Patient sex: F
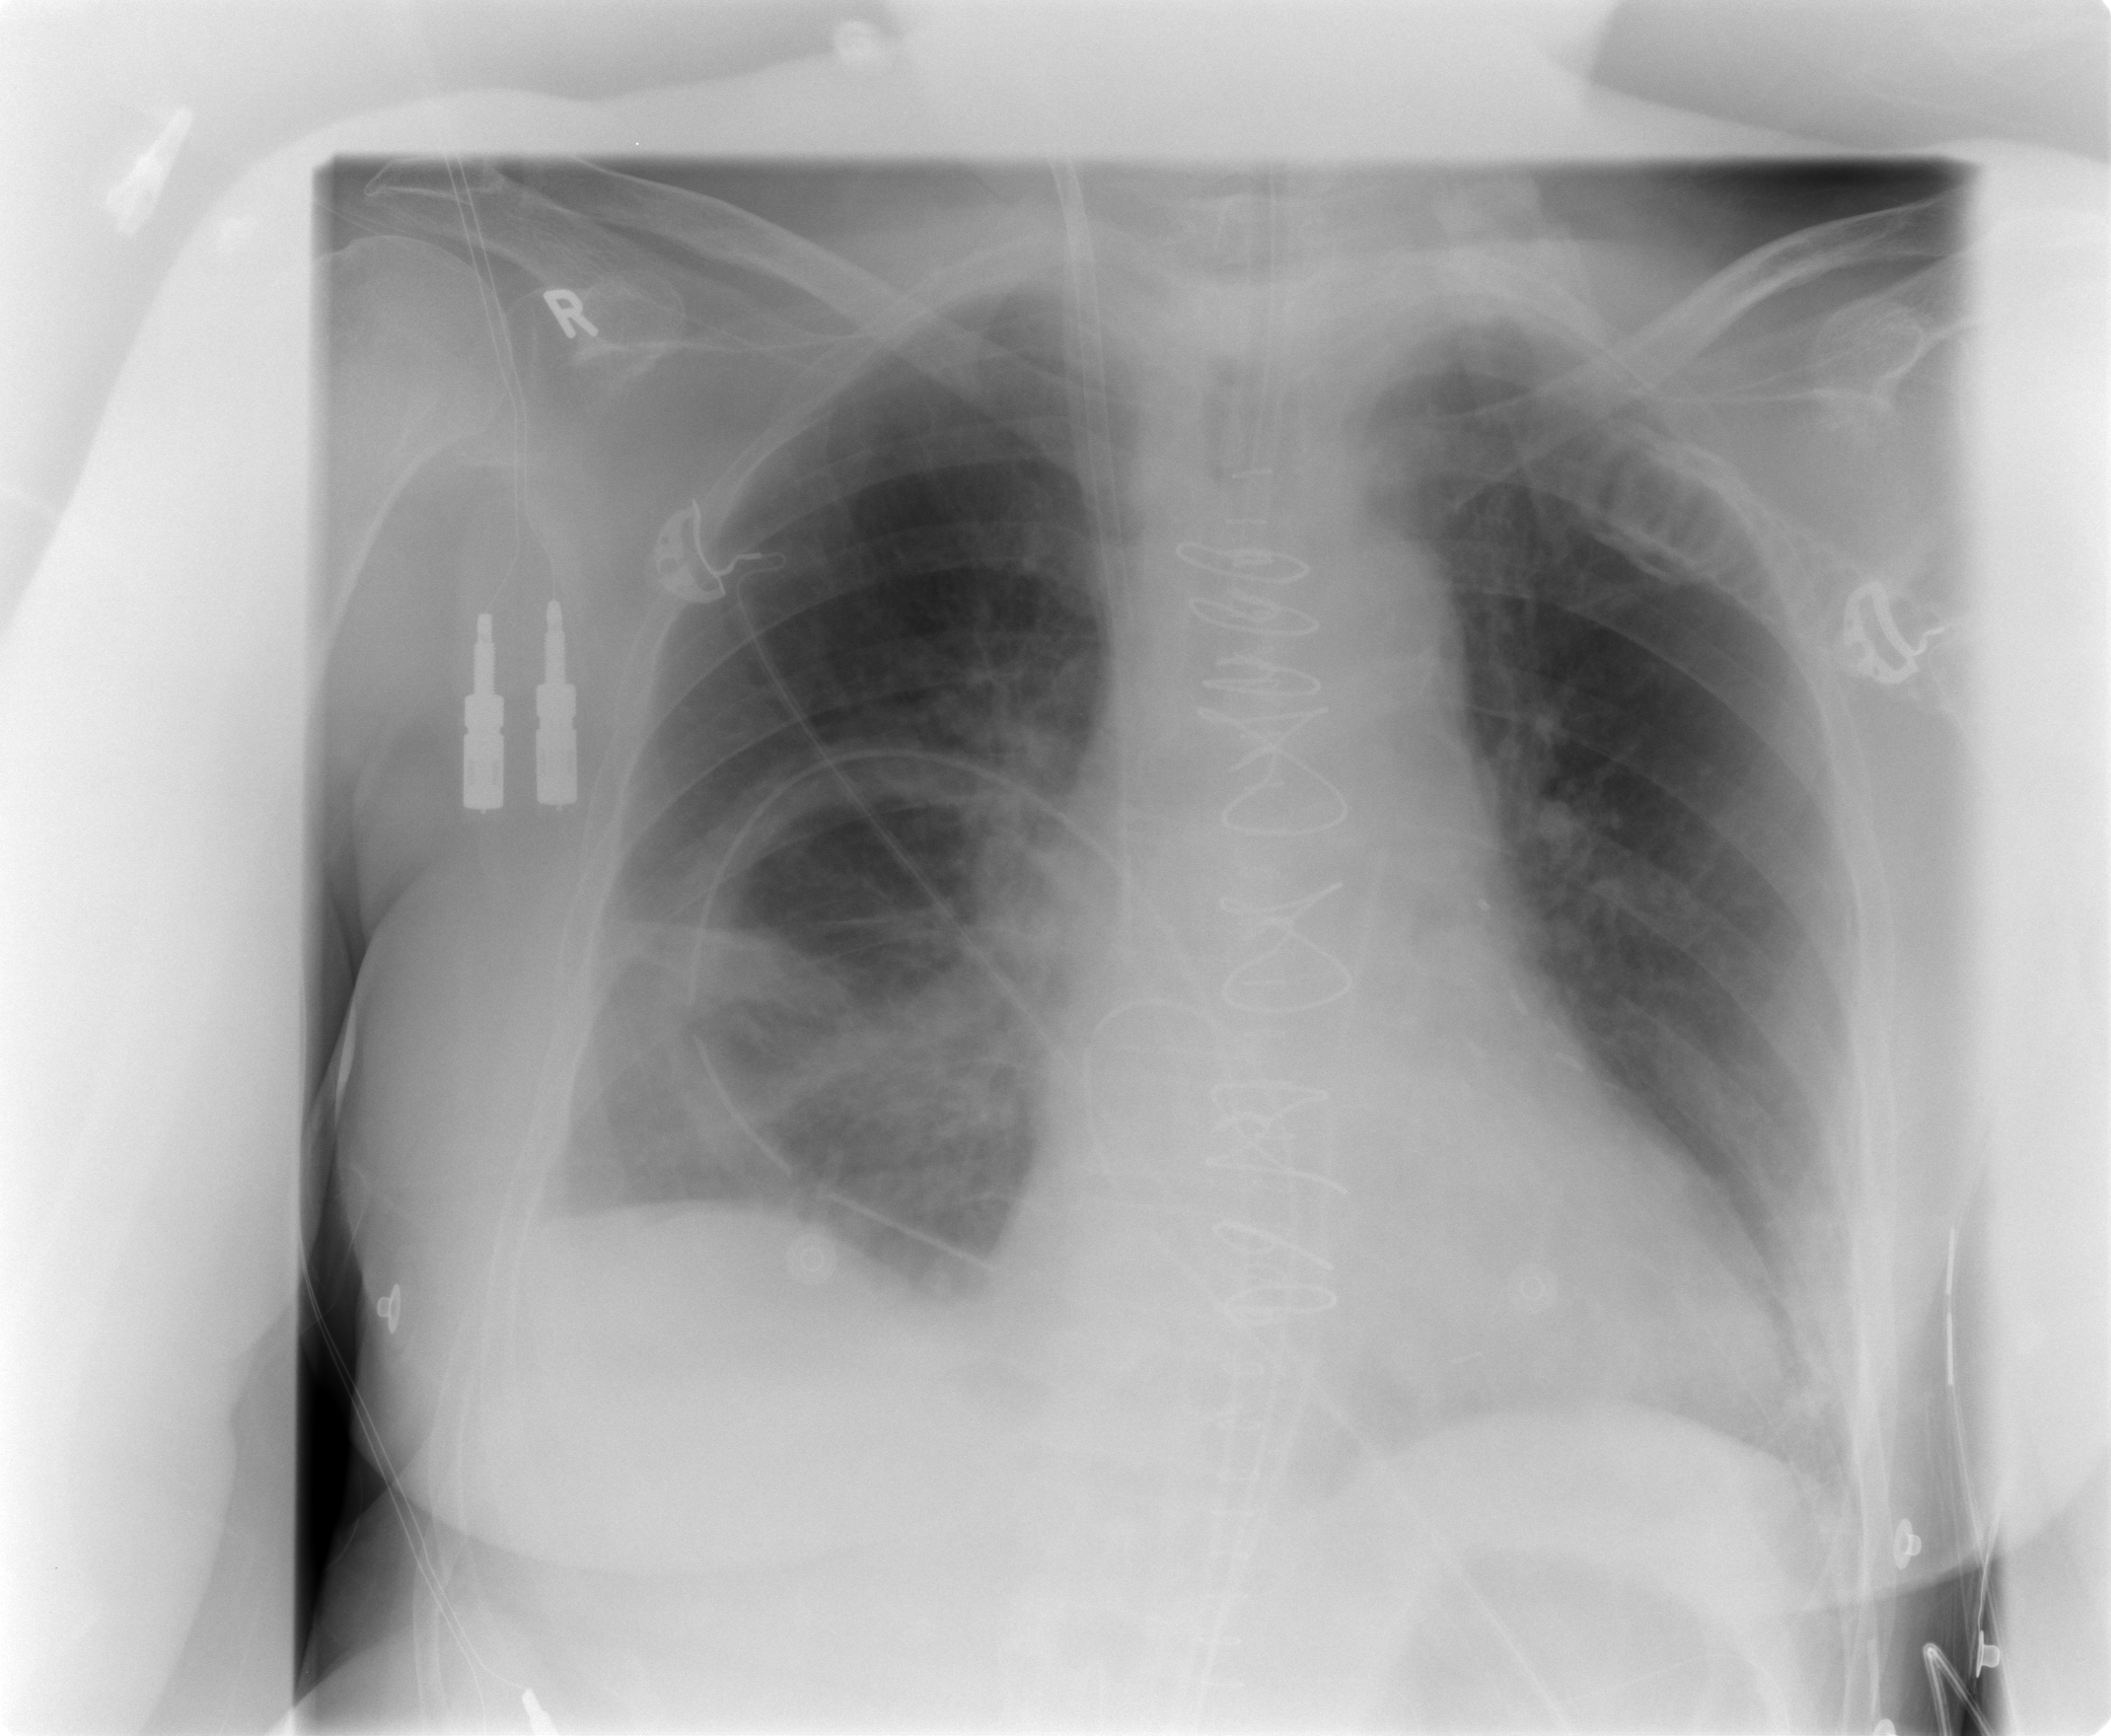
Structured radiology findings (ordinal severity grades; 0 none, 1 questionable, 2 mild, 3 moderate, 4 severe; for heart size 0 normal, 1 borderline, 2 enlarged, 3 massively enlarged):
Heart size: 0
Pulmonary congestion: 1
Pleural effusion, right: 1
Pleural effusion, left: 0
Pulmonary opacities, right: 2
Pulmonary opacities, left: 0
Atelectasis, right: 2
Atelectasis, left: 2